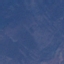
Land use / land cover class: HerbaceousVegetation